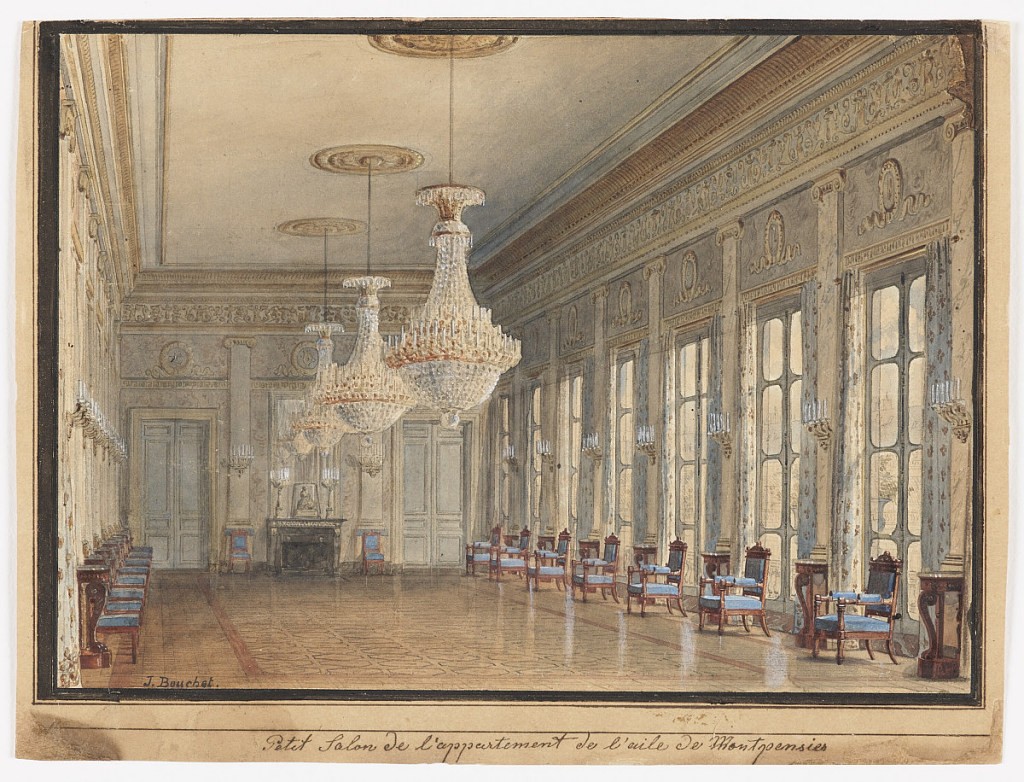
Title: The Salon in the Montpensier Wing, Palais Royal
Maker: Jules Frédéric Bouchet, French, 1799 – 1860
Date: ca. 1831
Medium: Brush and watercolor, white gouache, graphite on tan wove paper
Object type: Drawing
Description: This view of the long Salon shows a highly polished parquet floor, a symmetrical formal arrangement of neoclassical furniture, and a parade of crystal chandeliers and wall lights. The chimneypiece appears to be decorated with ormolu motifs of the period.